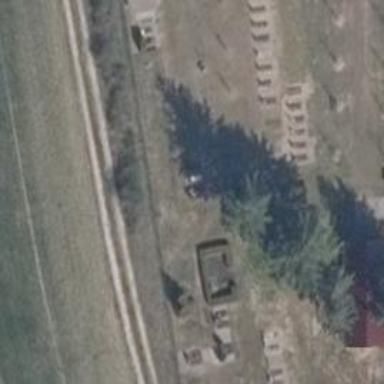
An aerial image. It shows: Cemetery.